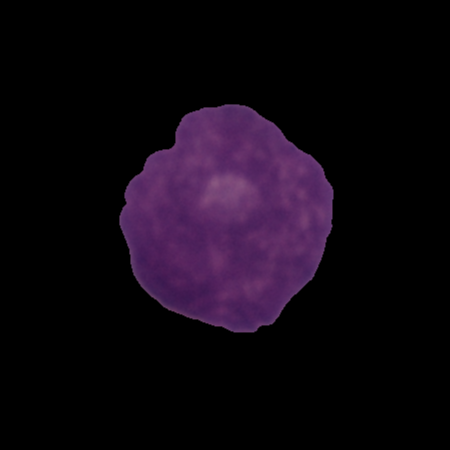
Label: cancer